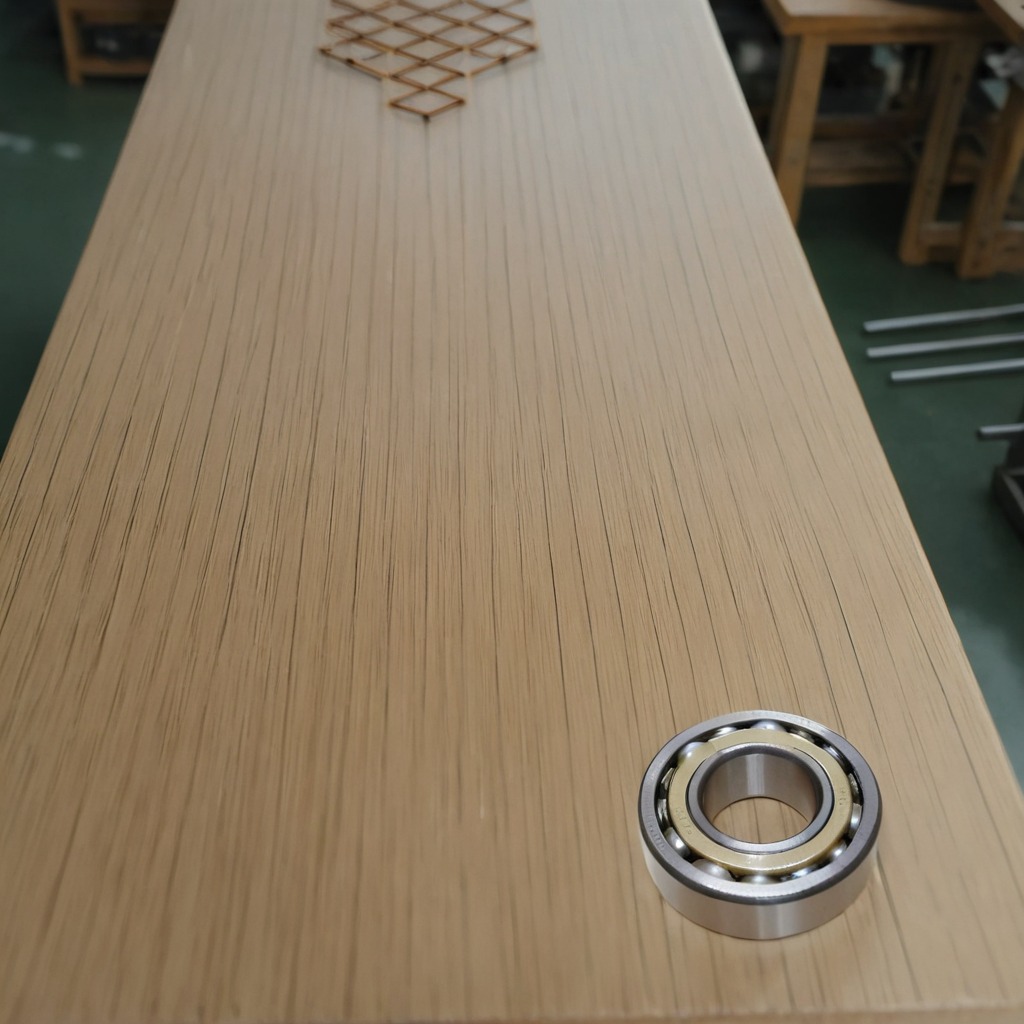
A metal ball bearing lies on a workbench inside a coastal fishing gear workshop.